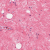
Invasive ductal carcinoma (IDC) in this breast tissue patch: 0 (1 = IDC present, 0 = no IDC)